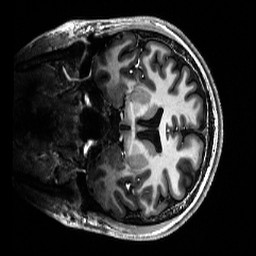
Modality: T1w
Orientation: coronal
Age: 20
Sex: male
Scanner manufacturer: siemens
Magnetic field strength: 6.98 T
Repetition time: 6 s
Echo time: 0.00299 s